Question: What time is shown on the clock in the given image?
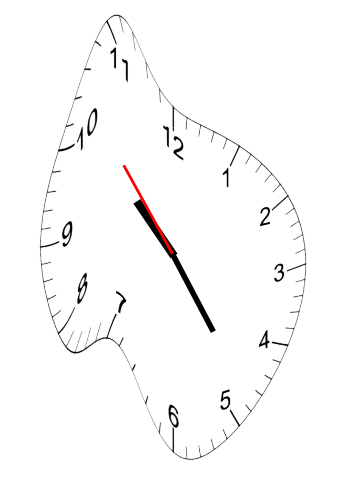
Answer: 10:23:53